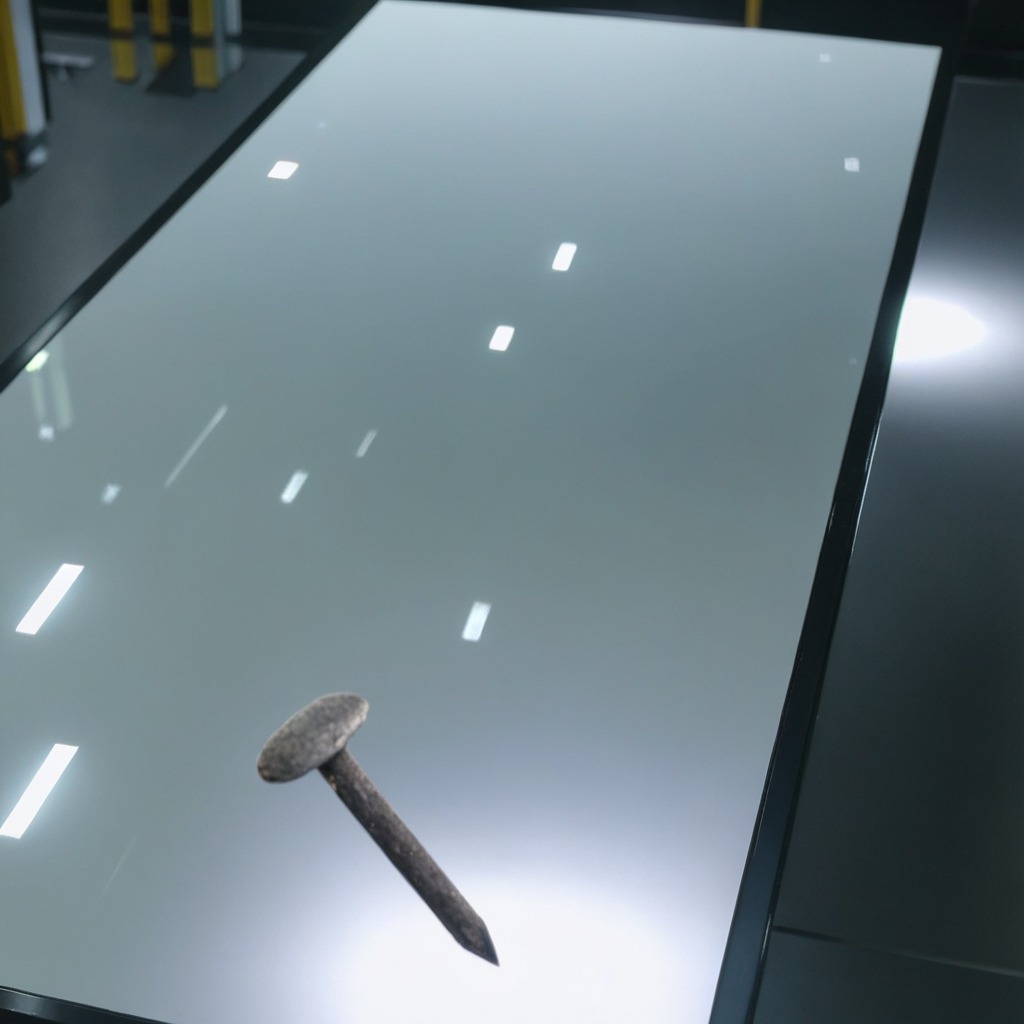
An iron nail is lying on a table in the ship maintenance bay industrial lighting.